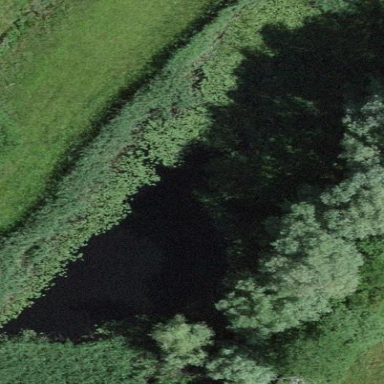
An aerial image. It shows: Peaceful pond surrounded by nature.